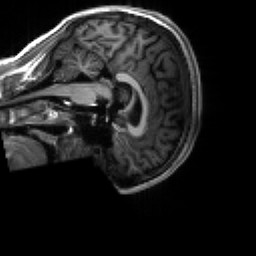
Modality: T1w
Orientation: sagittal
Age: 18
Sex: male
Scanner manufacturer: siemens
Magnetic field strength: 3 T
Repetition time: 2.3 s
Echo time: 0.00267 s